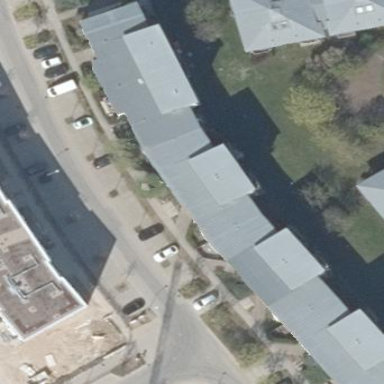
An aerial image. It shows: Flat-roofed apartment building.